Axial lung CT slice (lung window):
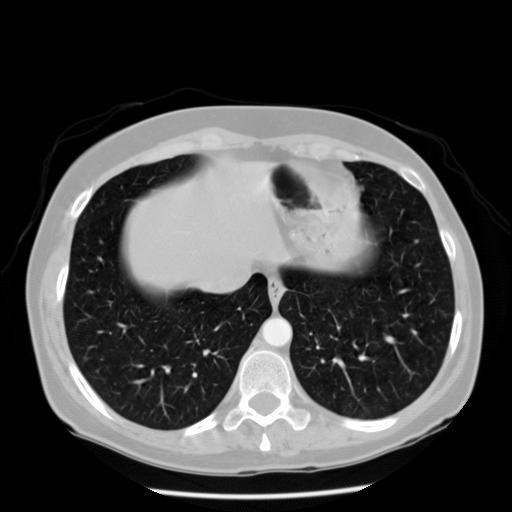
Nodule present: no